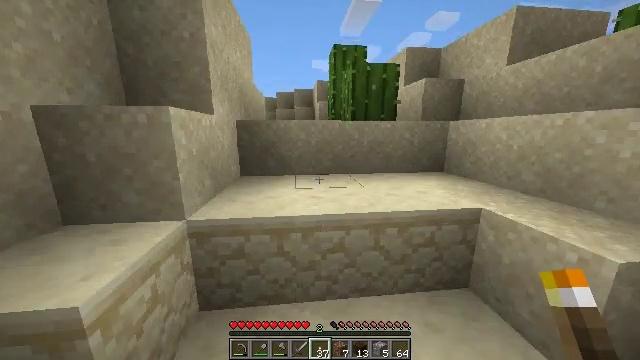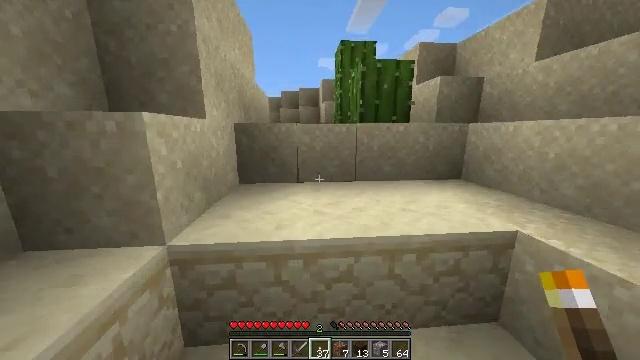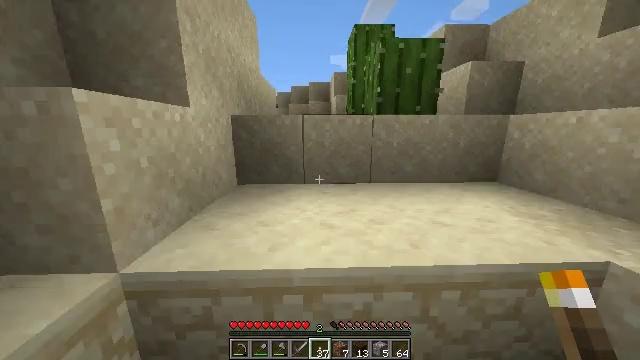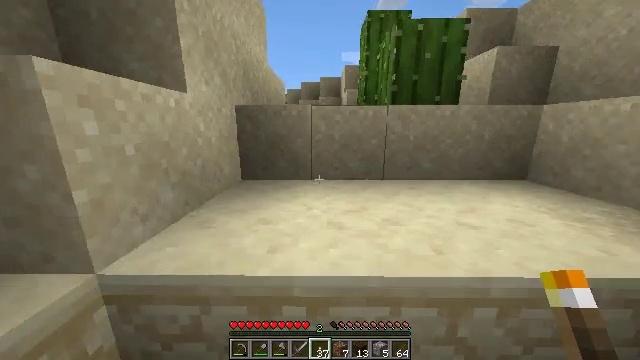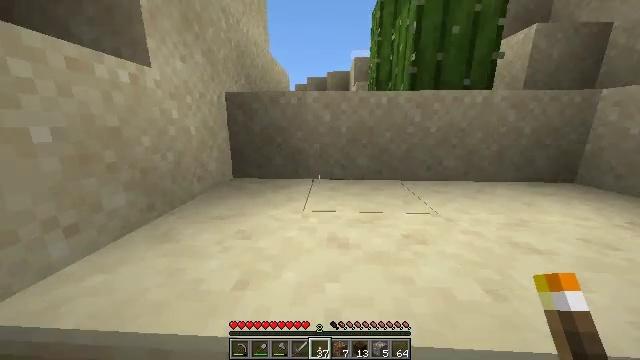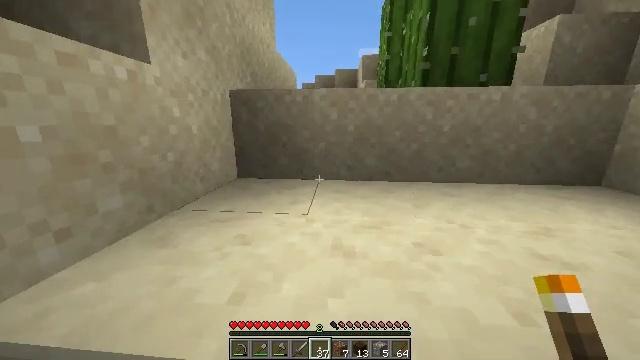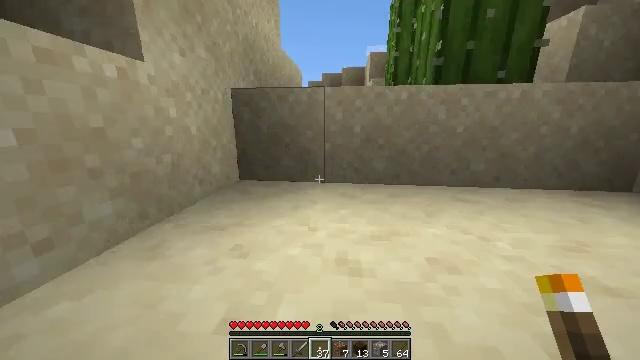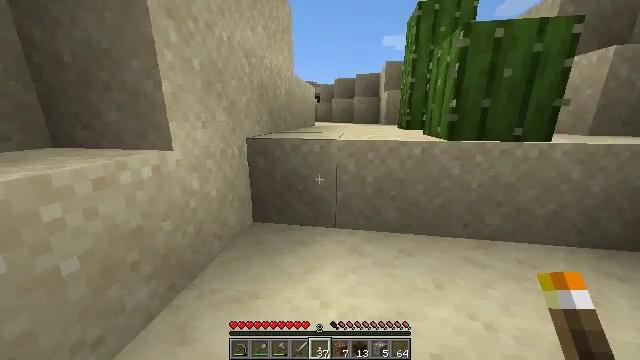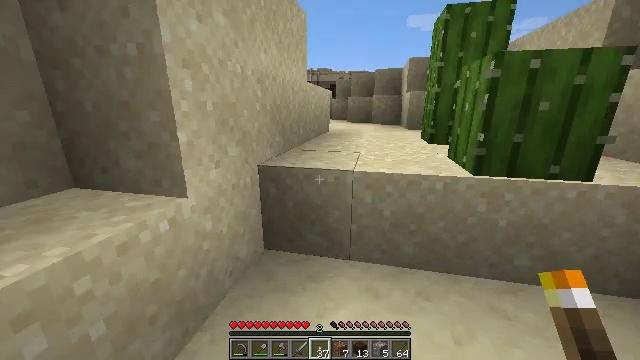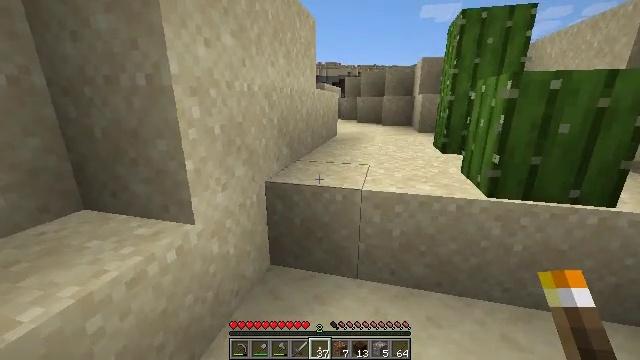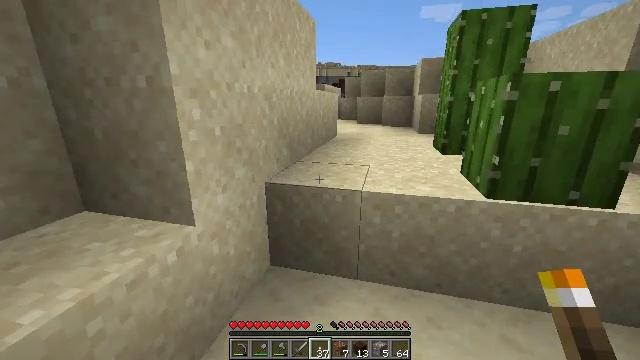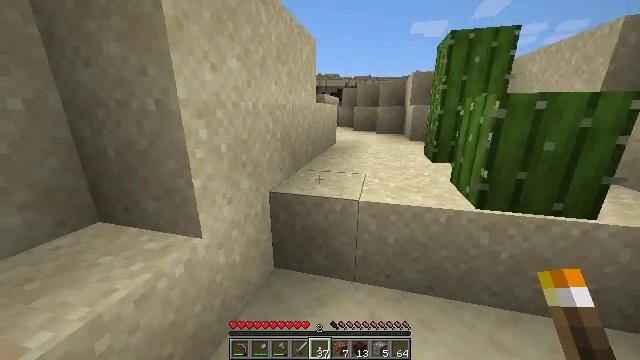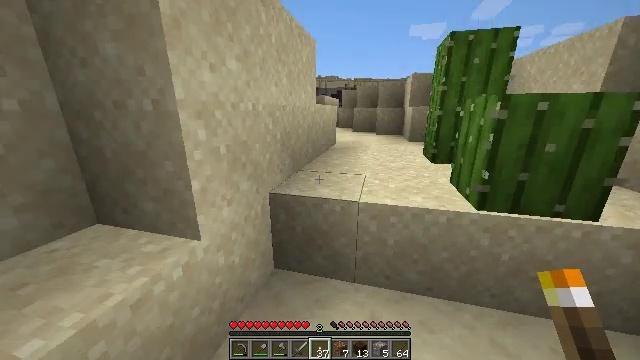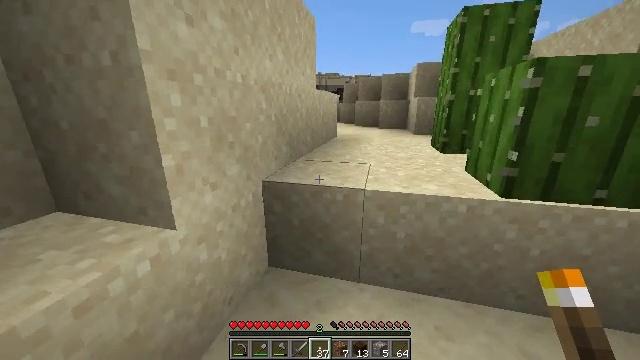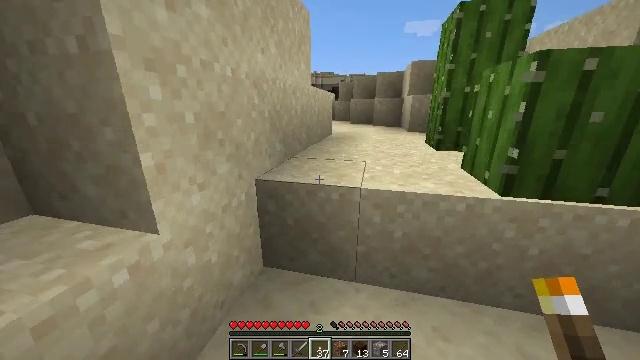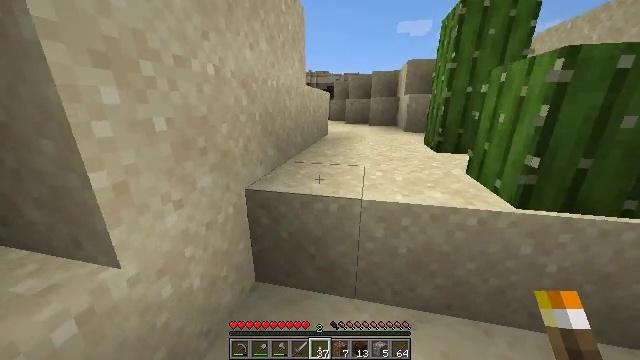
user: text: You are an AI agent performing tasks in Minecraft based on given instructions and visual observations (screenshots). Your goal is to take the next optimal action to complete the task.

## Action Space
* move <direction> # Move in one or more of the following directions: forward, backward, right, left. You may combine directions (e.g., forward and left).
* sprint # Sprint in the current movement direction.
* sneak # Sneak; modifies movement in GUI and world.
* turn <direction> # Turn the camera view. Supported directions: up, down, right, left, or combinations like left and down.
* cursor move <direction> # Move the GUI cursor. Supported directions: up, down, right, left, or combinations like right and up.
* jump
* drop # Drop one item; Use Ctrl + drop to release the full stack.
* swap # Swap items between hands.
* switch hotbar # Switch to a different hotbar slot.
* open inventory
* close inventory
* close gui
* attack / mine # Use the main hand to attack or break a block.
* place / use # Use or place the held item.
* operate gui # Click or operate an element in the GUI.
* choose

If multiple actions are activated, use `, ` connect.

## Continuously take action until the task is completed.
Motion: motion action
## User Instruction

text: Break the hay block to collect it.
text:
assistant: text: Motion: move forward, sprint, turn left, jump
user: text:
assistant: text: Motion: move forward, sprint, turn left, jump
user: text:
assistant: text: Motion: move forward, sprint, turn left, jump
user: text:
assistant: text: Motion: move forward, sprint, turn left, jump
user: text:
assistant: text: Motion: move forward, sprint, turn left, jump
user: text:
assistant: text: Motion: move forward, sprint, turn left, jump
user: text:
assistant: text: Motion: move forward, sprint, turn left, jump
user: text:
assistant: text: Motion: move forward, sprint, turn left and down, jump
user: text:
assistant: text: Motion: move forward, sprint, turn left, jump
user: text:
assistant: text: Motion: move forward, sprint, jump
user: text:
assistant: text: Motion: move forward, sprint, jump
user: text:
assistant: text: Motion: move forward, sprint, jump
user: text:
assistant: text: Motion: move forward, sprint, jump
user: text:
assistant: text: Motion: move forward, sprint, turn right, jump
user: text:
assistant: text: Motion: move forward, sprint, turn right, jump
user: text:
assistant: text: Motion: move forward, sprint, turn right and down, jump
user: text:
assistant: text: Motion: move forward, sprint, turn right, jump
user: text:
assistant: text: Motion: move forward, sprint, jump
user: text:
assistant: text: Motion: move forward, sprint, jump
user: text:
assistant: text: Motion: move forward, sprint, jump
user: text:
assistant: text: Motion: move forward, sprint, jump
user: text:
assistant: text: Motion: move forward, sprint, jump
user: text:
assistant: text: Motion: move forward, sprint, jump
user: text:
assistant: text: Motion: move forward, sprint, turn right, jump
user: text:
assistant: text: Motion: move forward, sprint, jump
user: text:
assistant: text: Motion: move forward, sprint
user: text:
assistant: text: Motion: move forward, sprint
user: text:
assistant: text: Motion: move forward, sprint
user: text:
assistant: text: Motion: move forward, sprint
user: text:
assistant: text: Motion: move forward, sprint